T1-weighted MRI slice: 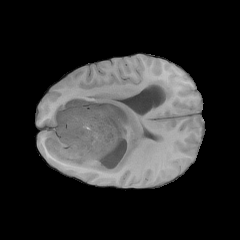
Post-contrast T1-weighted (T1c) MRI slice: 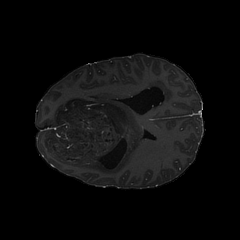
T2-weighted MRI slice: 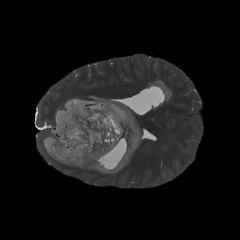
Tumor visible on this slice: yes